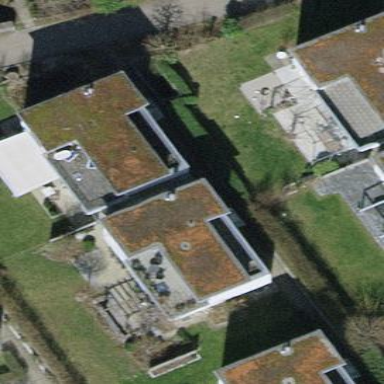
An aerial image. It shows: Detached building with flat roof.